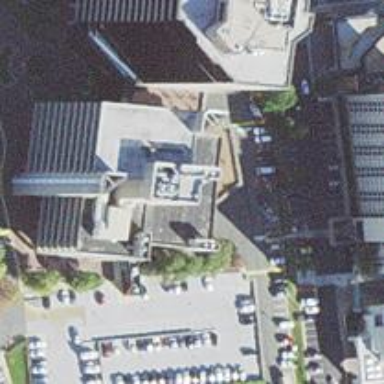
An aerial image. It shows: Office building.